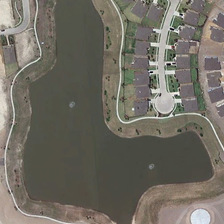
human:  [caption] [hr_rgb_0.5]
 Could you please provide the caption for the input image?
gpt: some gray buildings are near an irregular pond .

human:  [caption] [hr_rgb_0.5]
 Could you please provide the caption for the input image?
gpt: some gray buildings are near an irregular pond .

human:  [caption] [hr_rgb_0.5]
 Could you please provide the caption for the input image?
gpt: some gray buildings are near an irregular pond .

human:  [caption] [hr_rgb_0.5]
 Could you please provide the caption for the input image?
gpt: some gray buildings are near an irregular pond .

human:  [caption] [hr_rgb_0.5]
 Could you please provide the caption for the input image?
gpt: some gray buildings are near an irregular pond .